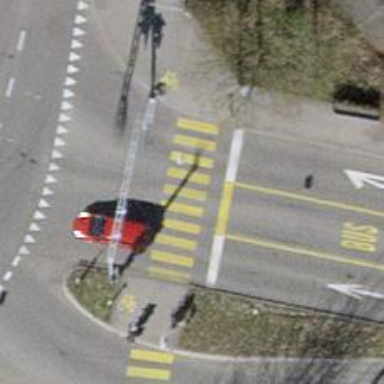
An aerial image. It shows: Crossing with traffic signals and zebra markings.